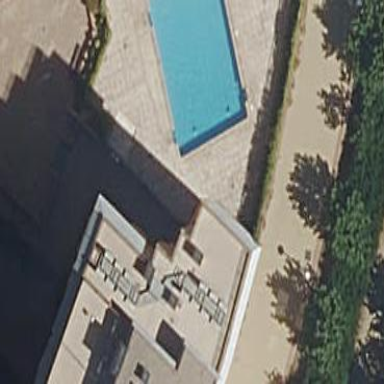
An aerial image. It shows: Swimming pool located in leisure land.